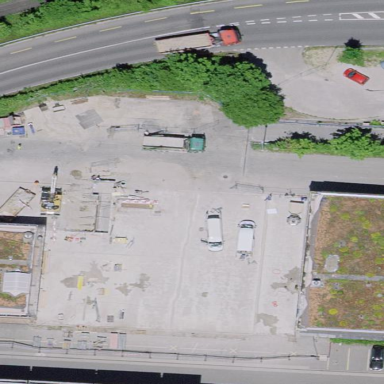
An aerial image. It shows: Industrial building.